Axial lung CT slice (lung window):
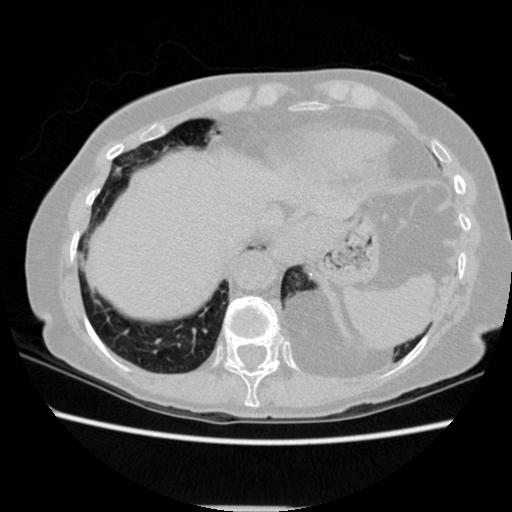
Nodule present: no